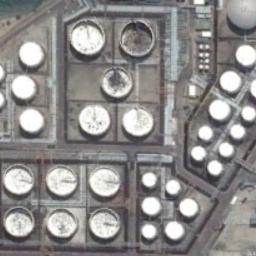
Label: storage_tank